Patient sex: F
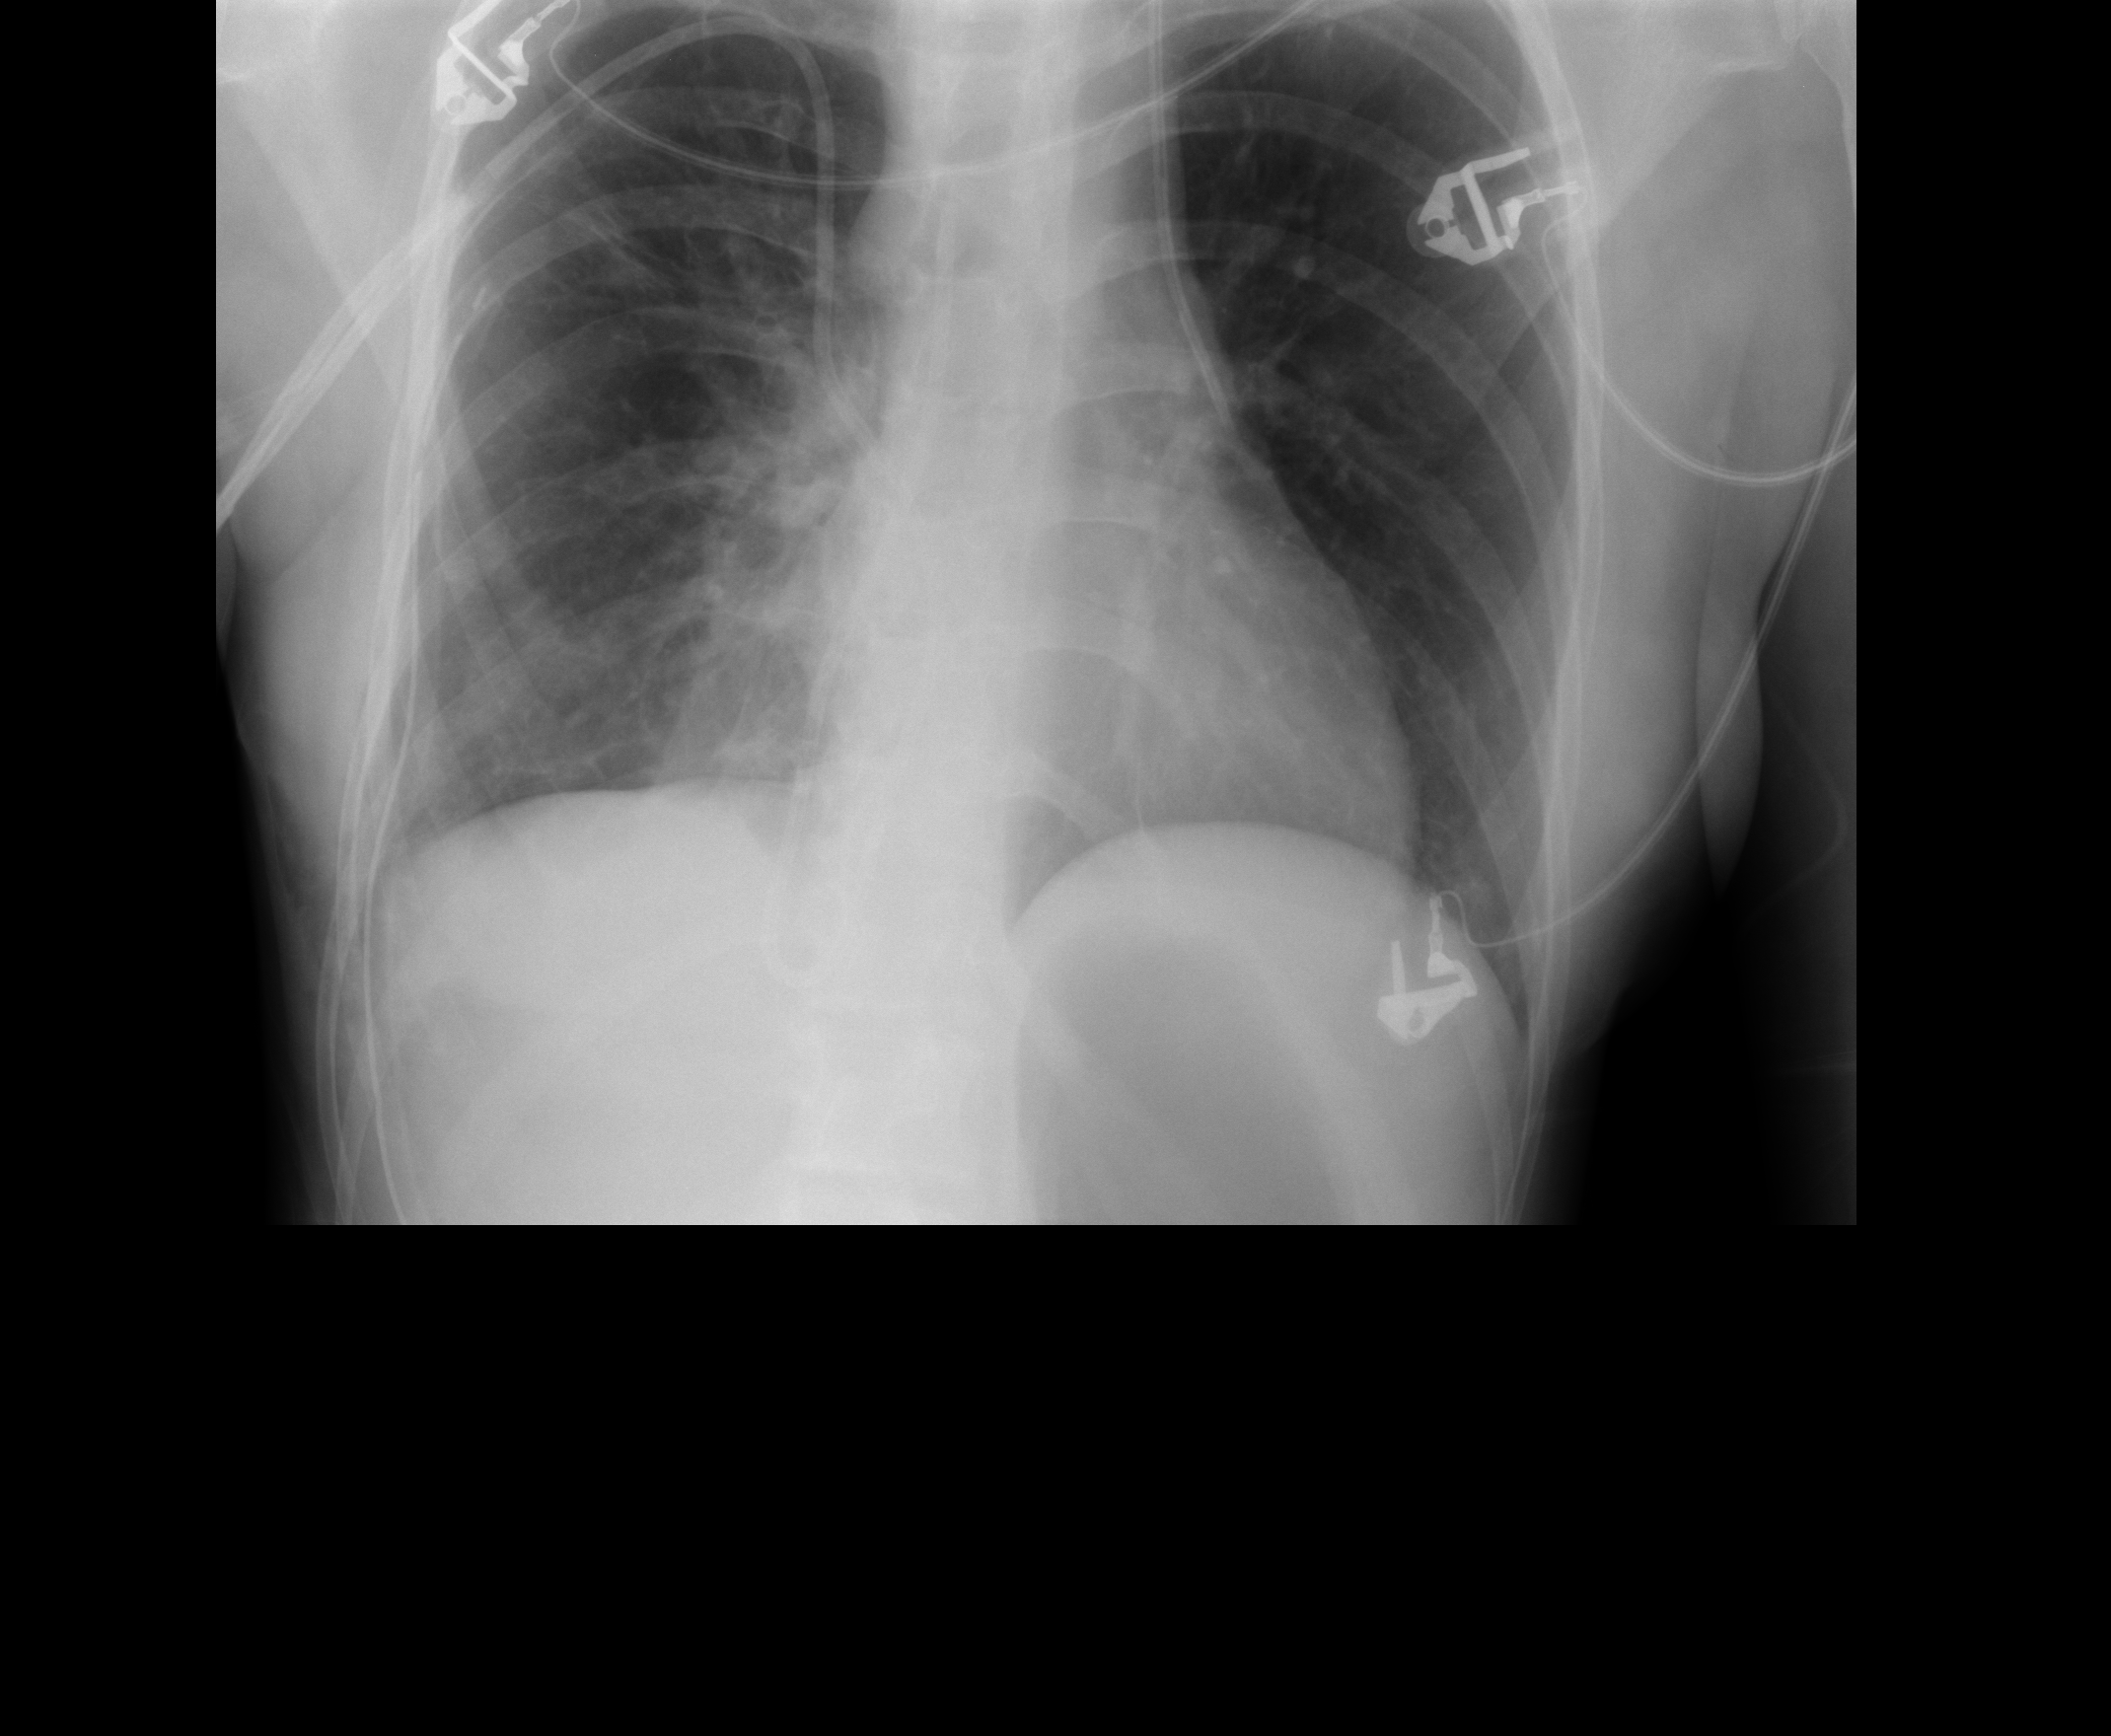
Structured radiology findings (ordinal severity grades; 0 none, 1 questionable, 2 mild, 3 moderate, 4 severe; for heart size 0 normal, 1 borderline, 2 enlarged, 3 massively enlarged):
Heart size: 0
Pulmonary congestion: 1
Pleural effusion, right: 1
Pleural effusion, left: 0
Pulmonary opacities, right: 0
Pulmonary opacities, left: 0
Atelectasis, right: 1
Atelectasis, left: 0